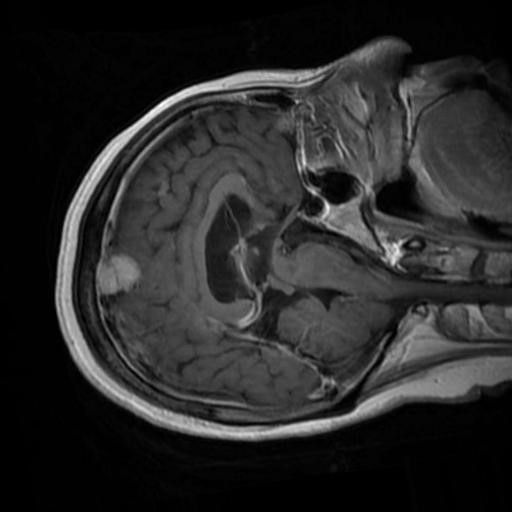
Label: brain_menin